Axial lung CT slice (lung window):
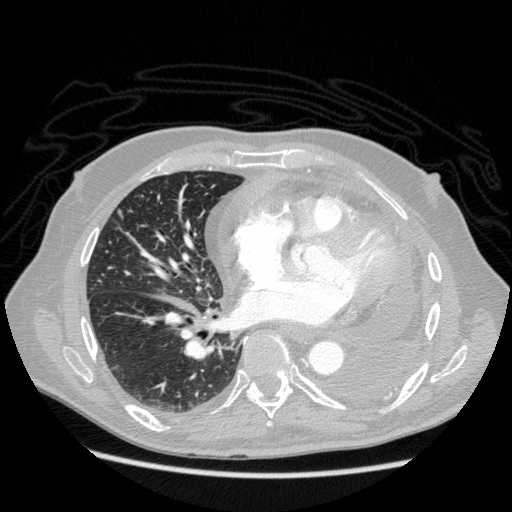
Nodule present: no